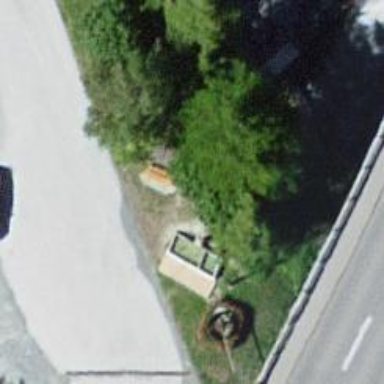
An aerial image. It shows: Brown bench.